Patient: sex F, age 75
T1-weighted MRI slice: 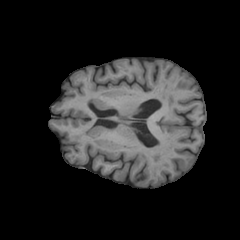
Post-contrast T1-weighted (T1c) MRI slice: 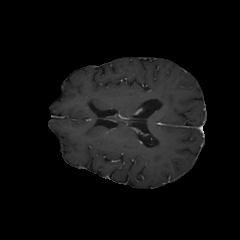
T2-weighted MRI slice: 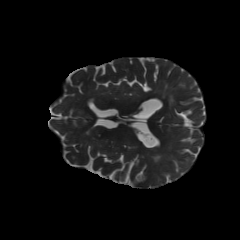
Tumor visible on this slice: no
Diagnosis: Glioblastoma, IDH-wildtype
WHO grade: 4